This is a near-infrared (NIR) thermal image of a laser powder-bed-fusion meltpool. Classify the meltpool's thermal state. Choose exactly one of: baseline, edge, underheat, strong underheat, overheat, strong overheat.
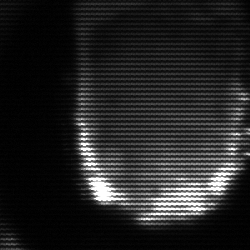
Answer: baseline